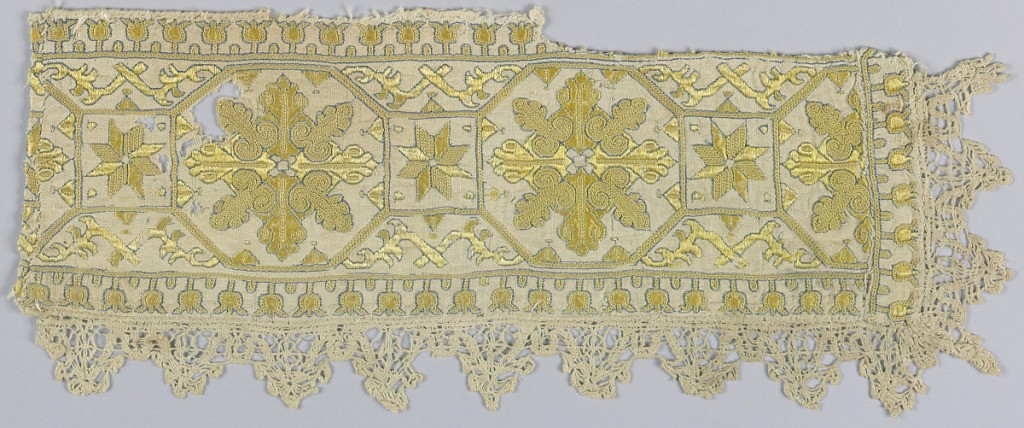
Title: Fragment
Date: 18th century
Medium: linen, silk Technique: embroidered, bobbin lace
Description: Fragment of a woven linen band showing design of octagons containing heraldic crosses. These are connected by smaller squares containing eight-pointed stars. Narrow border of small flower sprigs and scalloped bobbin lace. Embroidered in yellow silk with dark blue used for outlines.